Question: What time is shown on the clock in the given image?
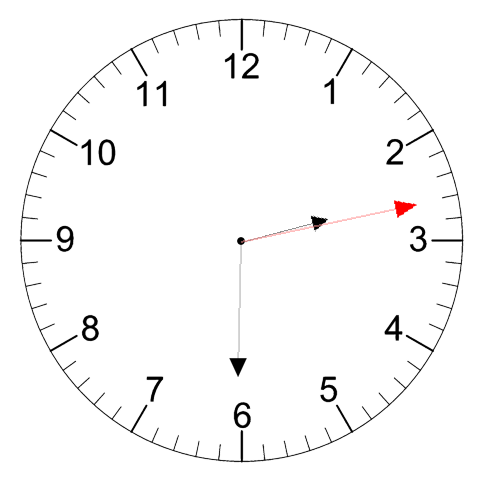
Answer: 02:30:13